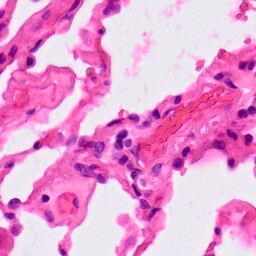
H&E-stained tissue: Lung